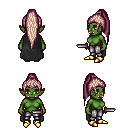
a pixel art fantasy rpg character, female body template, orc, green skin, black cape, metal pants, white blonde extra-long topknot hairstyle, gold boots, dagger, four views (front, back, left, right), 2x2 character sprite sheet, small pixel art, hard edges, no anti-aliasing